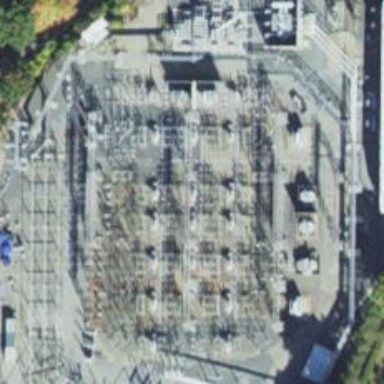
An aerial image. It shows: Switch used for power control.